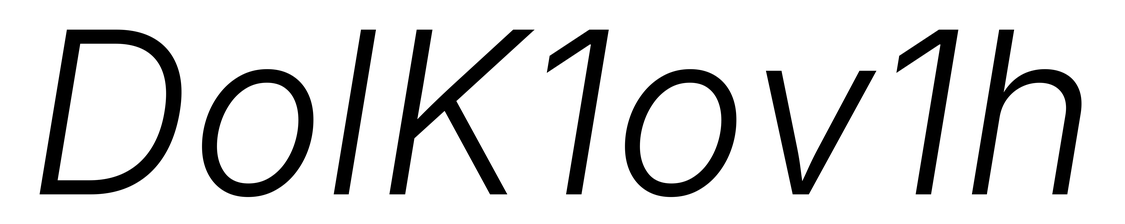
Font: Inter-Italic_Light_Italic